Interaction volume radius: 10 \u00c5
Interaction volume height: 25 \u00c5
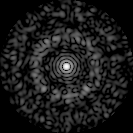
Disorder parameter: 0.8302